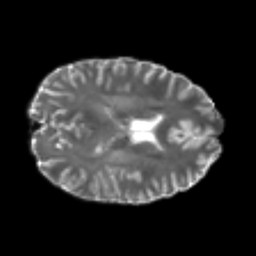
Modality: T2w
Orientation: axial
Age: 25
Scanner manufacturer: philips
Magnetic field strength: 3 T
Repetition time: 8.6 s
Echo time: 0.127 s